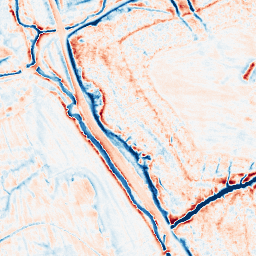
Category: edge_preserving
Decomposition family: anisotropic_diffusion
Decomposition parameters: iterations: 50
kappa: 30
gamma: 0.1
Upsampling method: regularized
Upsampling parameters: scale: 2
lambda_reg: 0.001
Upsampling scale: 2